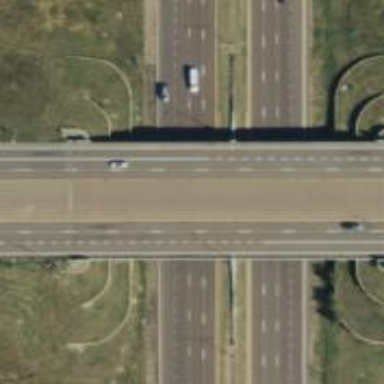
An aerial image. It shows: Motorway junction.